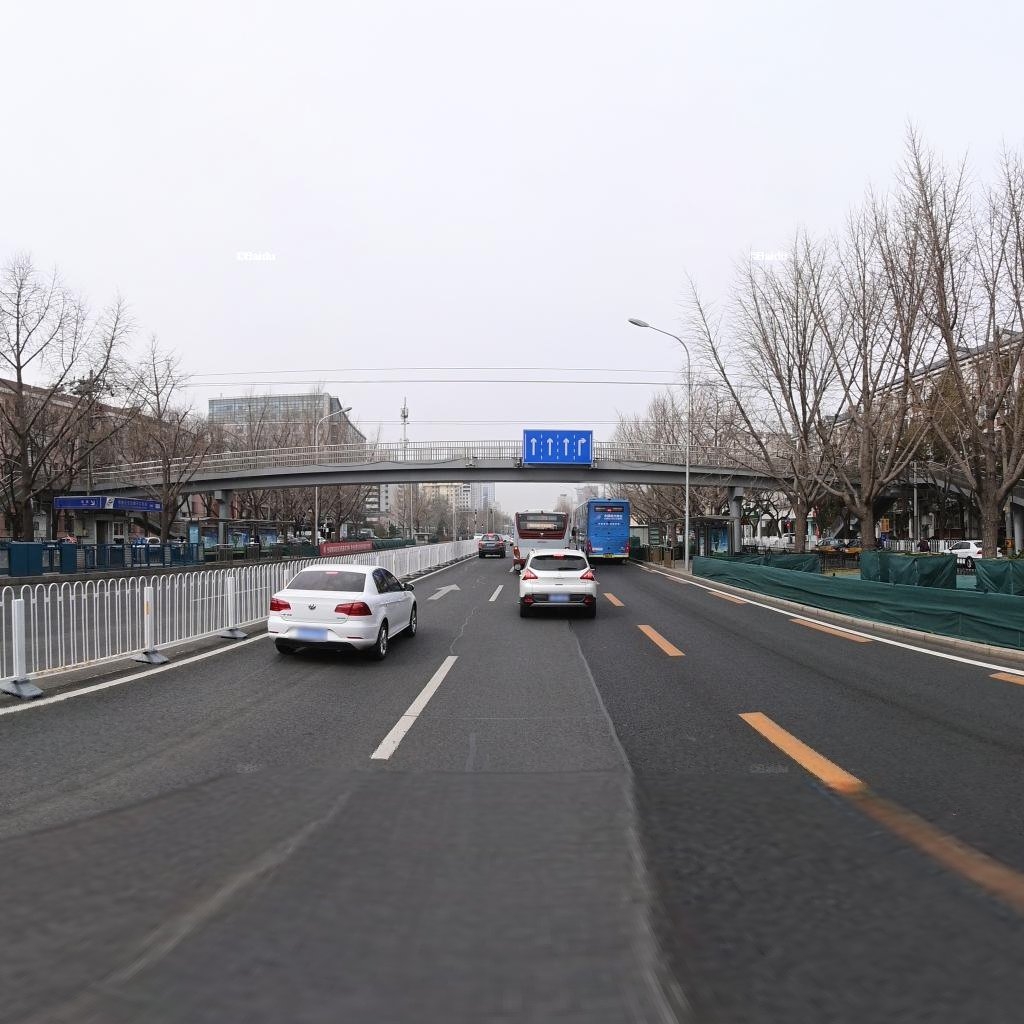
Region: Haidian
Road damage annotations: longitudinal patch, longitudinal patch, longitudinal patch, transverse patch